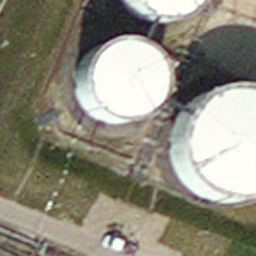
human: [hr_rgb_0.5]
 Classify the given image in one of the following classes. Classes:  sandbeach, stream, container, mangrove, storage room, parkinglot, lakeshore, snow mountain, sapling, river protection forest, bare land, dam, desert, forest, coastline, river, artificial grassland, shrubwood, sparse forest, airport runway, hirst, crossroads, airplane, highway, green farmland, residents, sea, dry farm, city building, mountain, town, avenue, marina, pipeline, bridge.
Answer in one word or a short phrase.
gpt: storage room